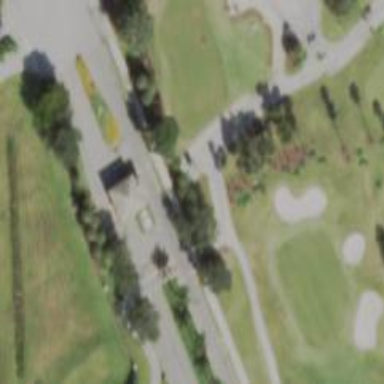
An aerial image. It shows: Golf cartpath that is also road path.